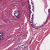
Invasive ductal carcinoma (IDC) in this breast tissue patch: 0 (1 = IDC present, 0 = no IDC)